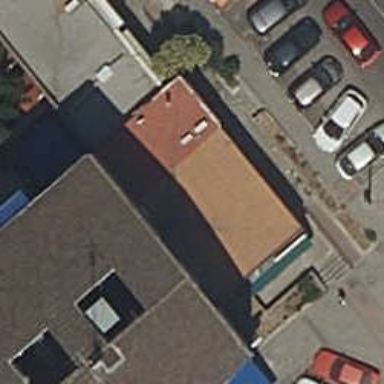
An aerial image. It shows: Pub.